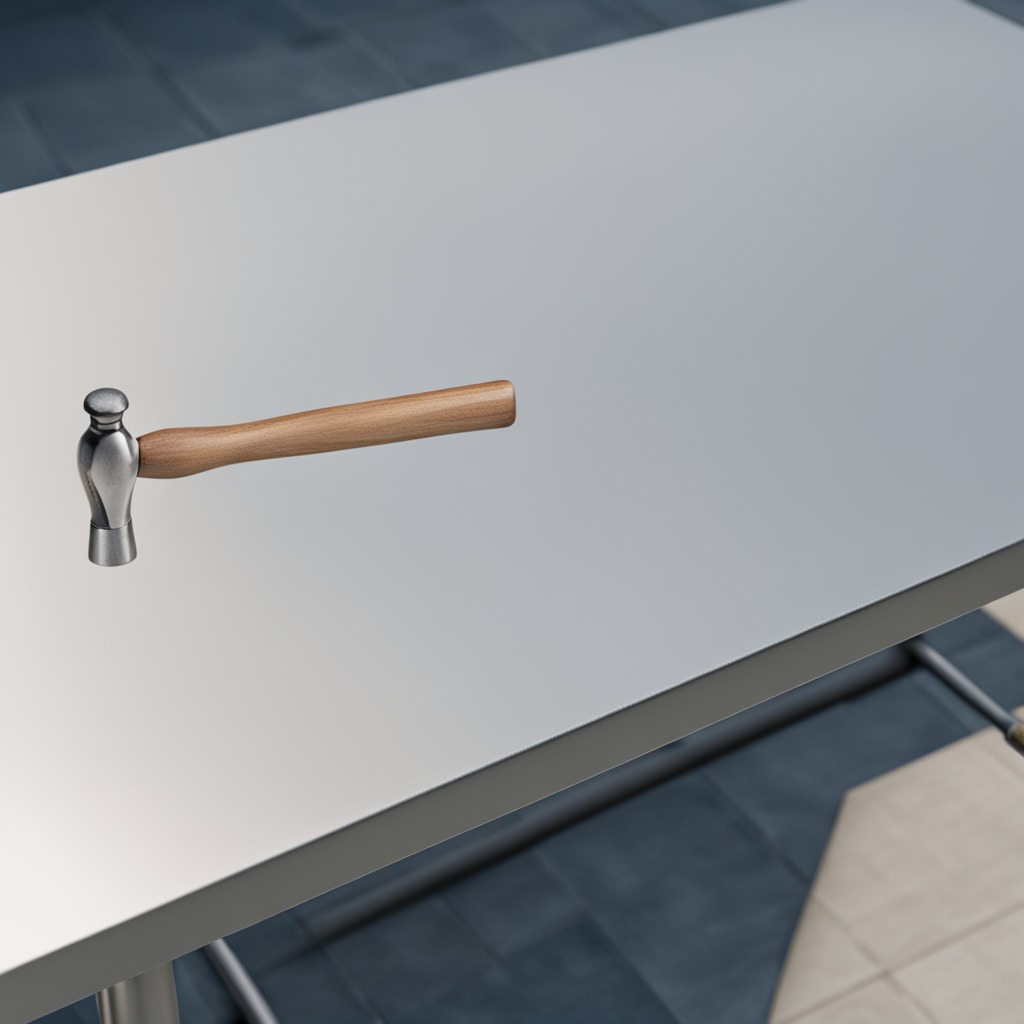
A hammer is lying on the table.